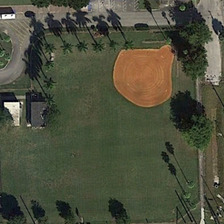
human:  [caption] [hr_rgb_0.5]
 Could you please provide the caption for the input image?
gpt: there's a yellow baseball field on the green grass .

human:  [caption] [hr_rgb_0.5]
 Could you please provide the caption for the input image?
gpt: a small amount of trees were planted around the baseball field .

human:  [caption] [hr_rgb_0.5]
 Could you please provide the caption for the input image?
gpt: there's a yellow baseball field on the green grass .

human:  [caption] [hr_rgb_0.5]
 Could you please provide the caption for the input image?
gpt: a small amount of trees were planted around the baseball field .

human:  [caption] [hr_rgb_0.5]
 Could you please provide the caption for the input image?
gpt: there's a yellow baseball field on the green grass .